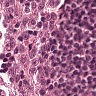
Metastatic tissue present: no